Question: here i want to add a black color border dynamically b/w each button .

Hope you have understood my problem.?
Following is the code
'''
int i = 1;
int nLeftStartPnt = 18;
int nTopStartPnt = 0;
int nMarkerHeight = 28;
int nMarkerVwActualWidth = 780;
int nMarkerWidth = 50;
int nlen = 10;
int nsetPaddingTop = 123;
int nsetPaddingLeft = 0;
FrameLayout layout = (FrameLayout) findViewById(R.id.MarkerLinearlayout);
for(i = 1; i < nlen ; i++)
{
Button bMarkerBtn = new Button(this);
layout.addView(bMarkerBtn);
bMarkerBtn.setId(i);
bMarkerBtn.setX(nsetPaddingLeft + i);
//bMarkerBtn.setTop(nsetPaddingTop);
bMarkerBtn.setWidth(nMarkerWidth);
bMarkerBtn.setHeight(nMarkerHeight);
// bMarkerBtn.getTotalPaddingLeft()
// bMarkerBtn.setPadding(2,0, 0, 0);
if(i == 0)
{
bMarkerBtn.setBackgroundColor(Color.DKGRAY);
}
if(i == 1)
{
bMarkerBtn.setBackgroundColor(Color.BLUE);
}
if(i == 2)
{
bMarkerBtn.setBackgroundColor(Color.RED);
}
if(i == 3)
{
bMarkerBtn.setBackgroundColor(Color.GREEN);
}
if(i == 4)
{
bMarkerBtn.setBackgroundColor(Color.BLUE);
}
if(i == 5)
{
bMarkerBtn.setBackgroundColor(Color.YELLOW);
}
if(i == 6)
{
bMarkerBtn.setBackgroundColor(Color.GRAY);
}
if(i == 7)
{
bMarkerBtn.setBackgroundColor(Color.GRAY);
}
if(i == 8)
{
bMarkerBtn.setBackgroundColor(Color.GRAY);
}
if(i == 9)
{
bMarkerBtn.setBackgroundColor(Color.GRAY);
}
if(i == 10)
{
bMarkerBtn.setBackgroundColor(Color.GRAY);
}
nsetPaddingLeft = nsetPaddingLeft + nMarkerWidth +1;
// Log.d("Button Click","Clicked ON "+ Integer.toString(i));
bMarkerBtn.setOnClickListener(new View.OnClickListener() {
public void onClick(View view) {
Log.d("Button Click","Clicked ON "+ Integer.toString(view.getId()));
}
});
}
'''
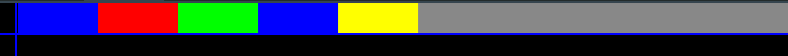
Answer: You should use layout_marginleft so that there is a gap of "0.1dp" between the gray buttons
set the left margins of the gray buttons
'''
params.setMargins();
layout.addView(button, params);
'''
you need params to set your margin which is same as
'''
android:layout_marginLeft=""
android:layout_marginRight=""
android:layout_marginTop=""
and android:layout_marginBottom=""
params.setMargins(left, top, right, bottom);
layout.addView(button, params);
Add params.setMargins(1,0,0,0); for gray buttons
'''